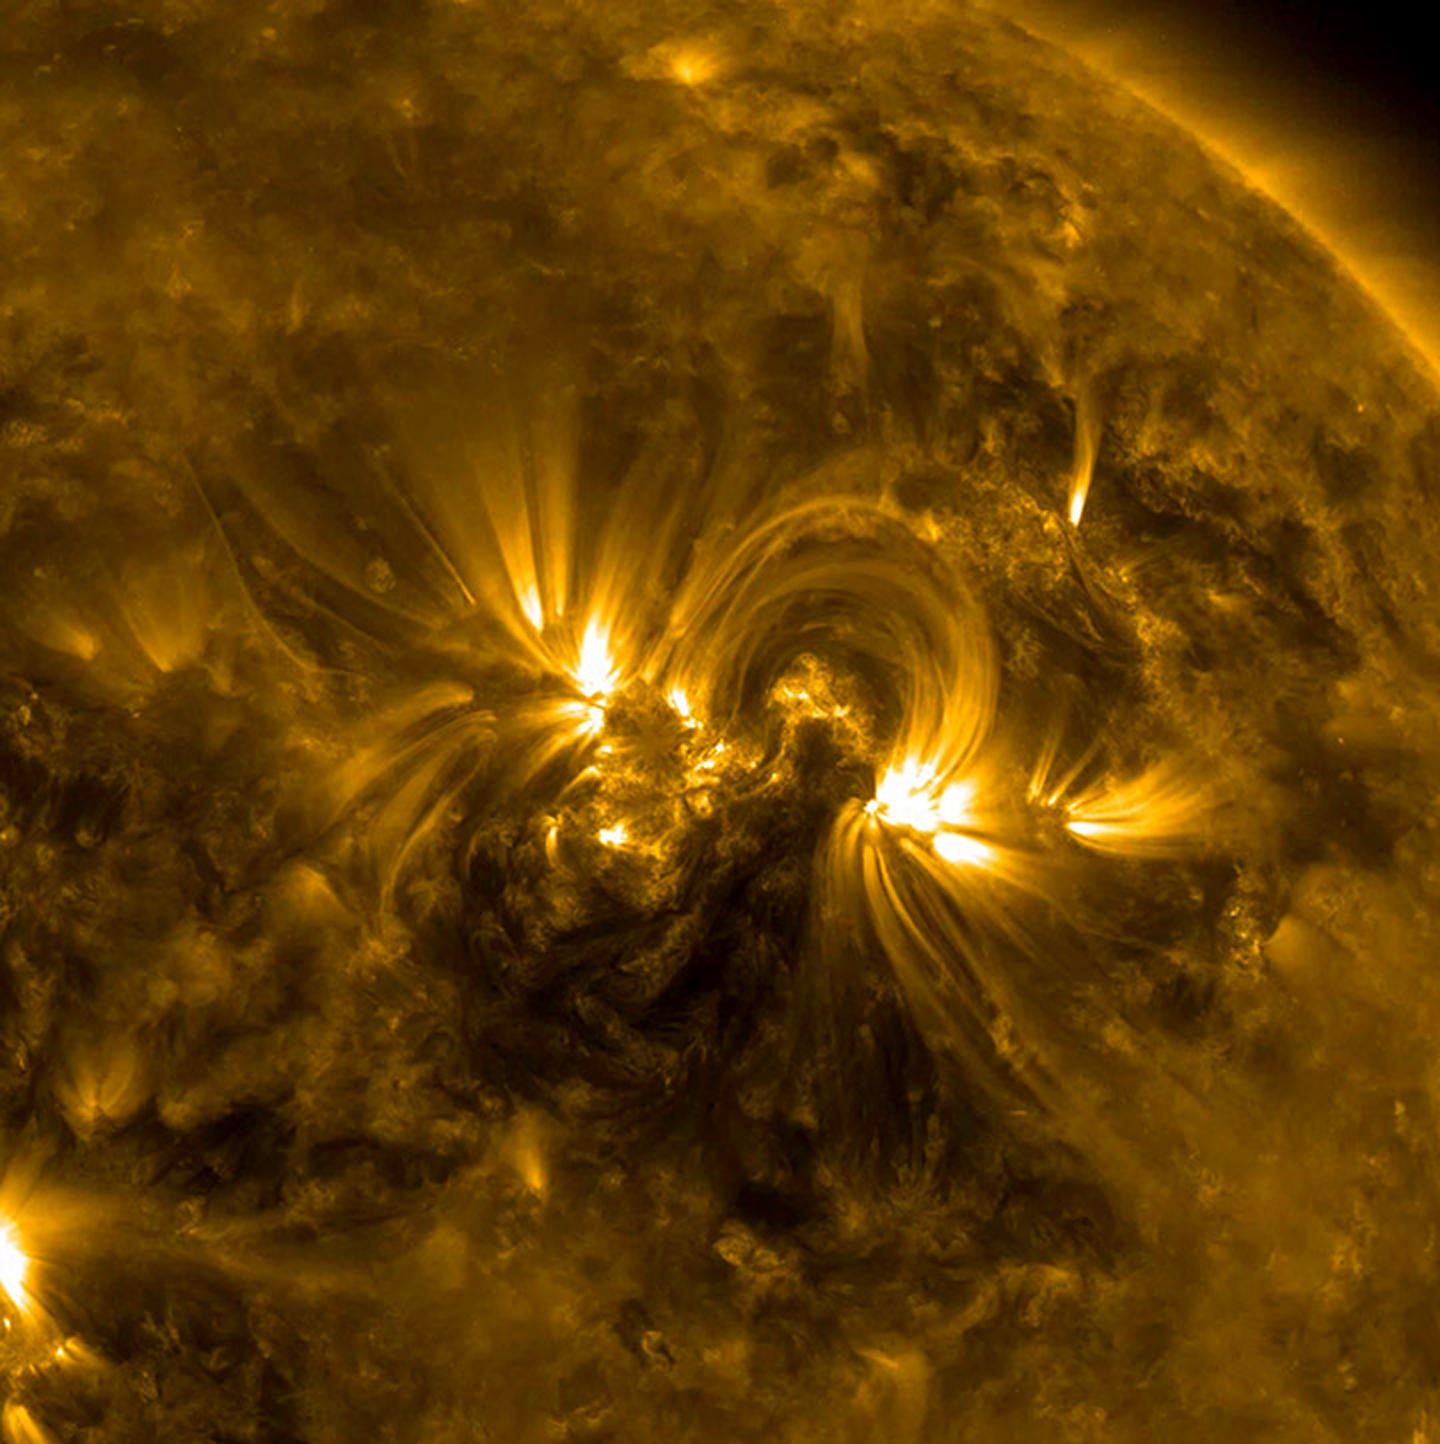
Solar Golden Arches Sun, Solar Dynamics Observatory SDO